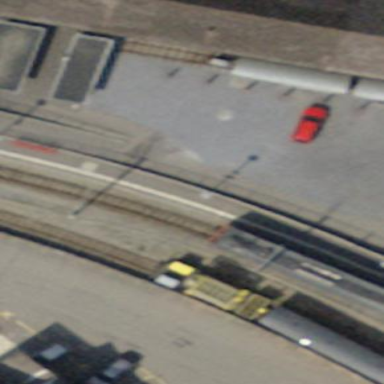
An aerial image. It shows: Platform for public transport and railway.